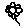
Label: flower